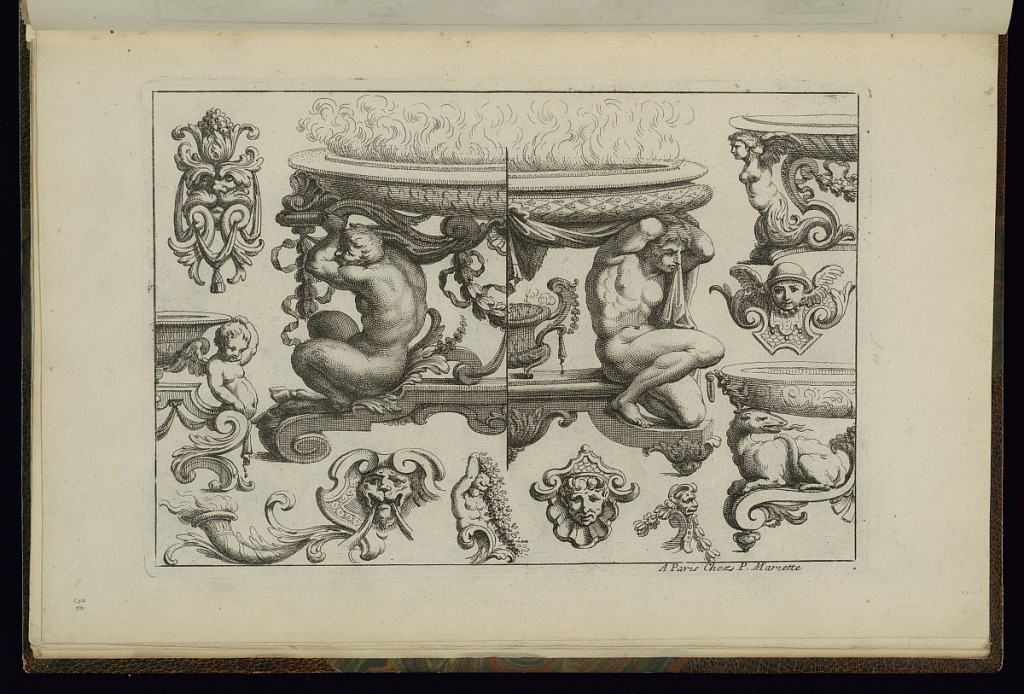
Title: Braziers and Ornament Designs
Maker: Alexis Loir, French, 1640 - 1713
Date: ca.1660–1713
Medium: Etching on paper
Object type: Print
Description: Designs for braziers and details of ornament featuring masks (mascarons), terminal figures, nude man, satyr, winged putto, winged female torso, dragon, flaming torch, festoon of leaves, scrolls, scrolling leaves (rinceaux), shells, drapped textiles, fish scale pattern, and gadrooning.